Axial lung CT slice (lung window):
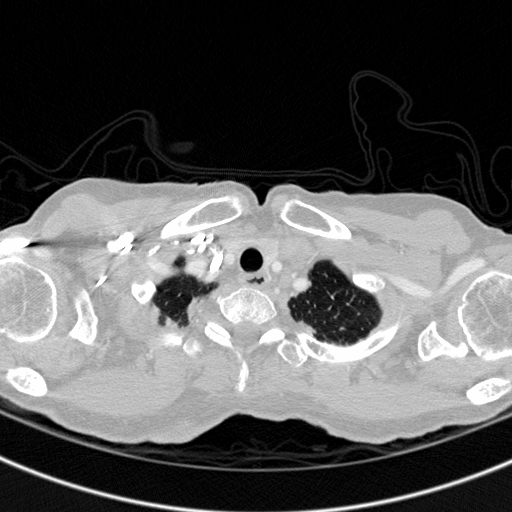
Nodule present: no